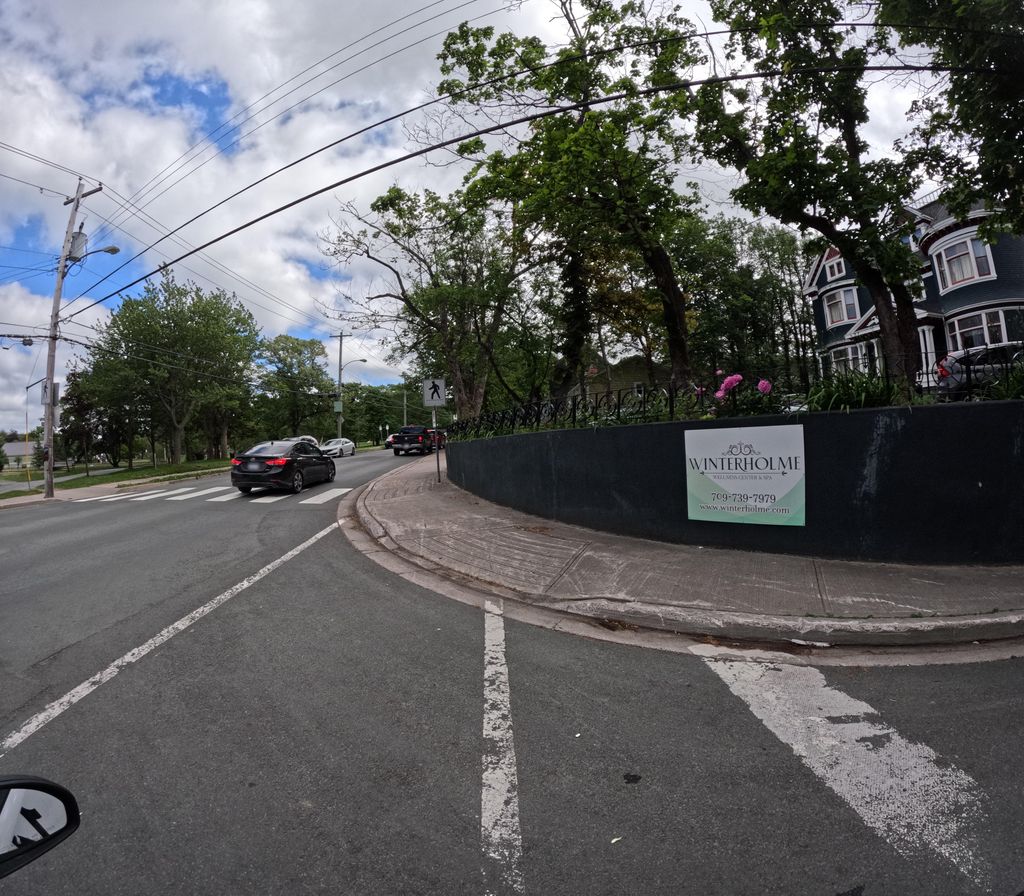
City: st_johns